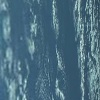
Label: water